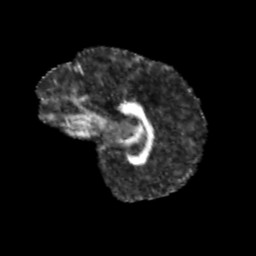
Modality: FA
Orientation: sagittal
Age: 11
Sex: female
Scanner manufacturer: siemens
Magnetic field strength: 3 T
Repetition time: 3.8 s
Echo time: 0.07 s